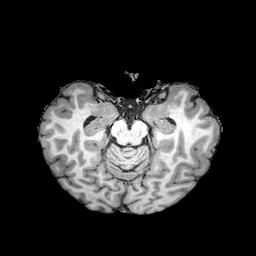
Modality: T1w
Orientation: coronal
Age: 23
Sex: female
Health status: healthy